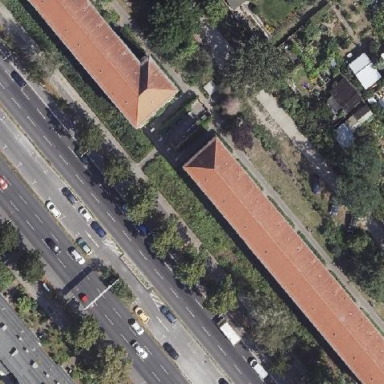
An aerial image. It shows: Hipped roof apartments building with roof tiles.